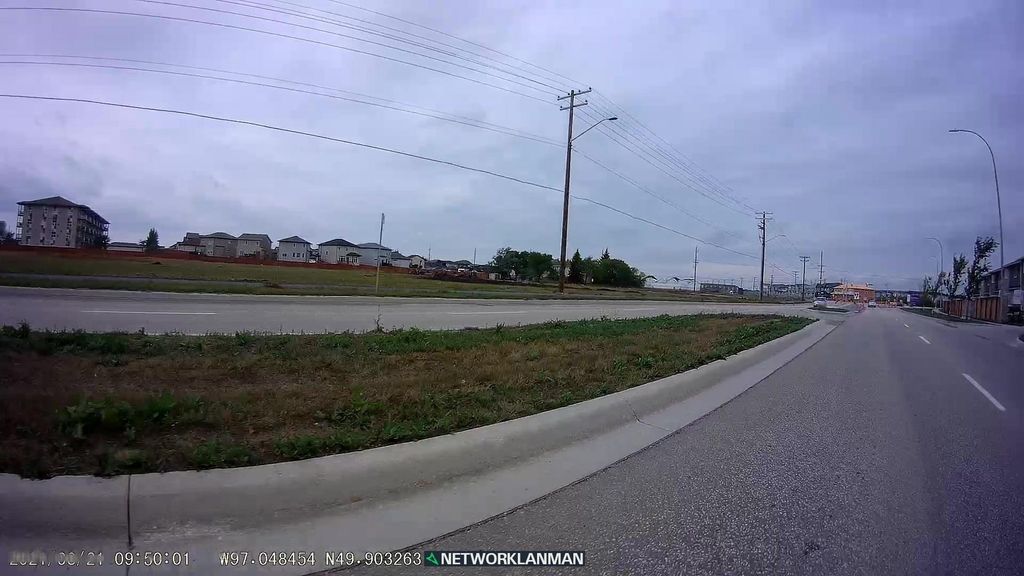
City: winnipeg